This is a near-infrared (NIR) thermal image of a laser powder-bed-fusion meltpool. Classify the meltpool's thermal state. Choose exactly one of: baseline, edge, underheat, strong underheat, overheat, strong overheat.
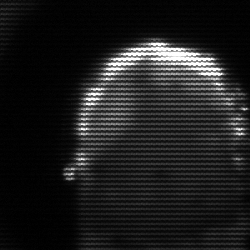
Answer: baseline